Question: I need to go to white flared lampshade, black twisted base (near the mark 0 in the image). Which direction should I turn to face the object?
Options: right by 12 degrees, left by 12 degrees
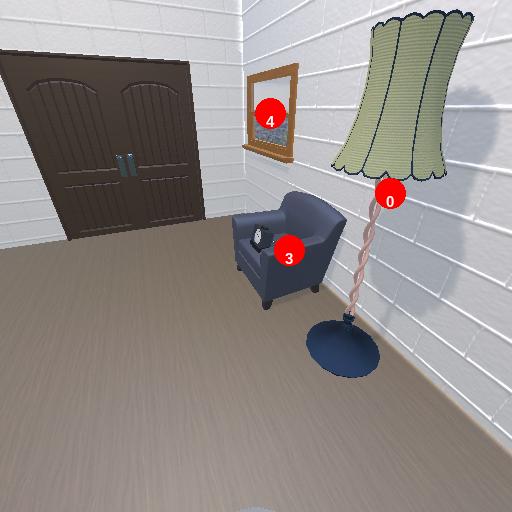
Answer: right by 12 degrees